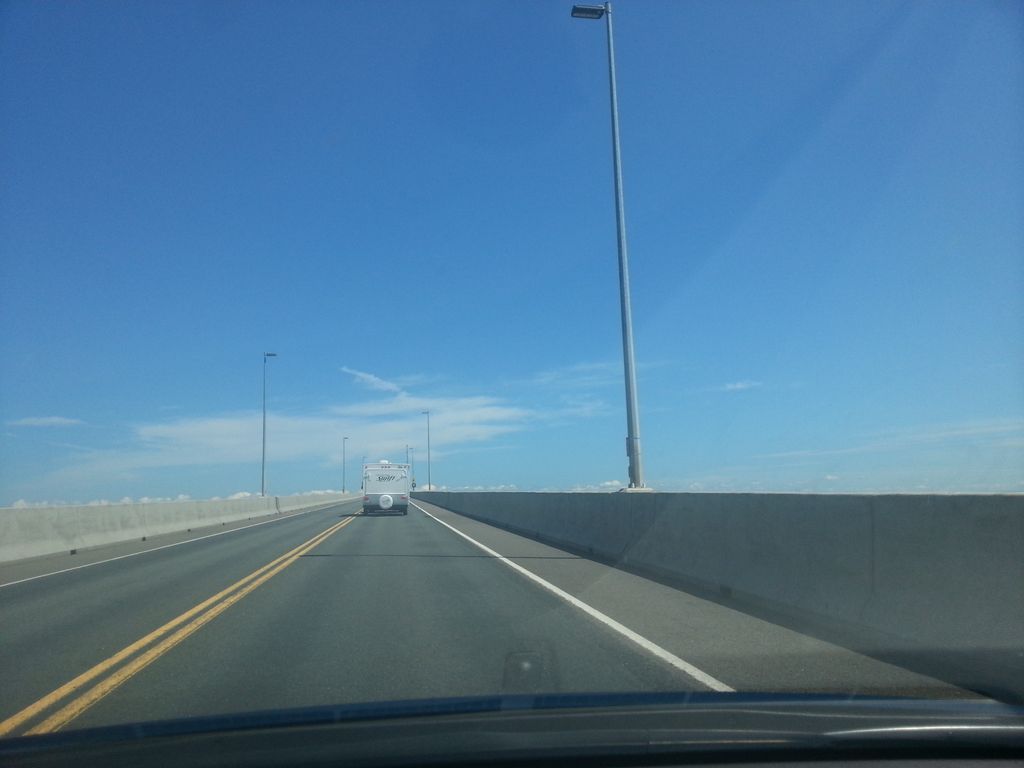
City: charlottetown